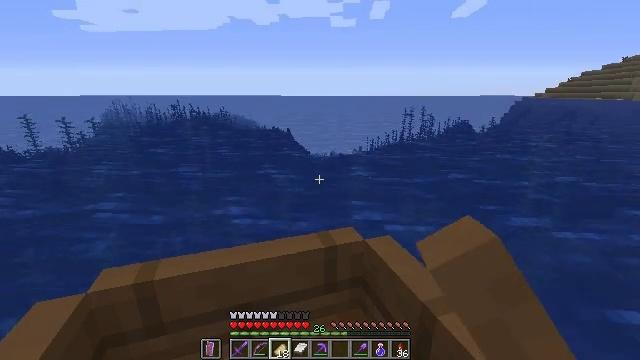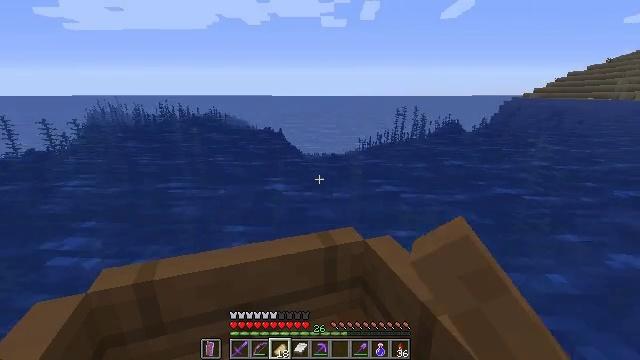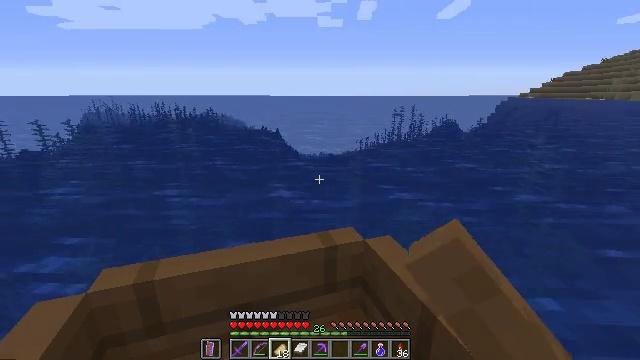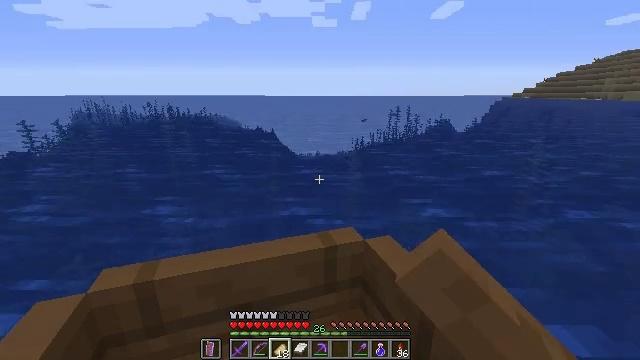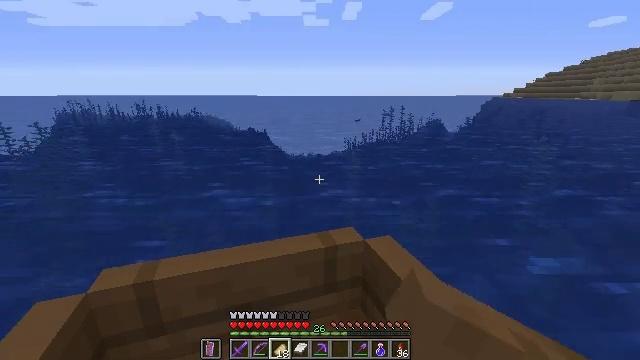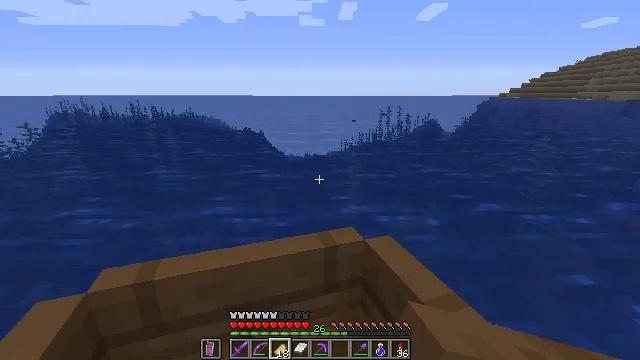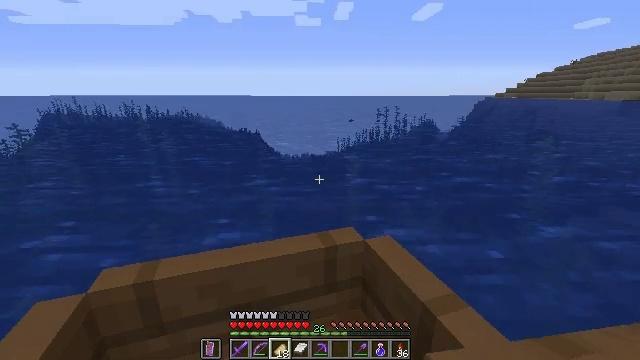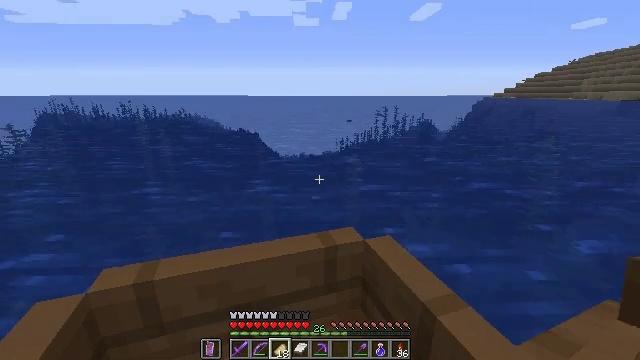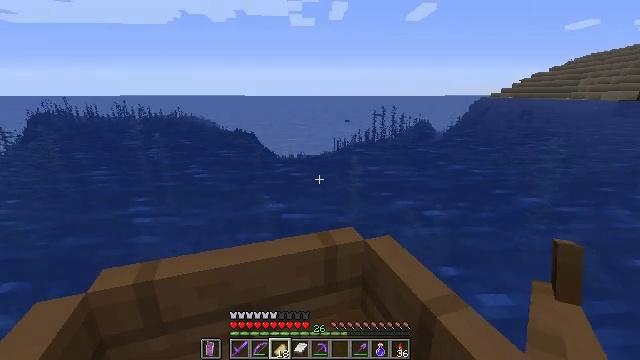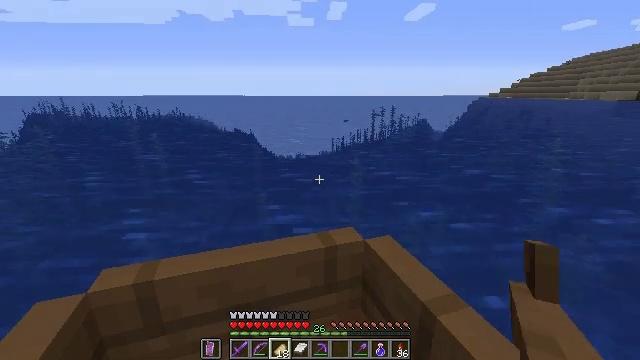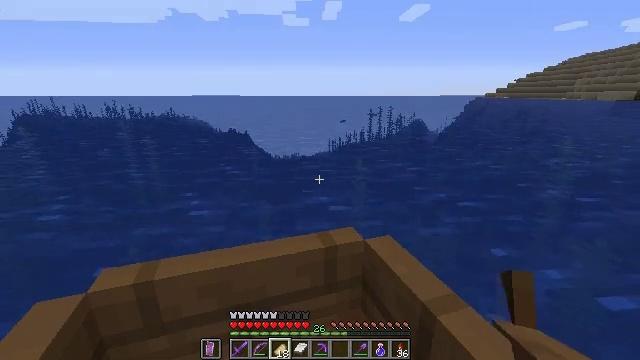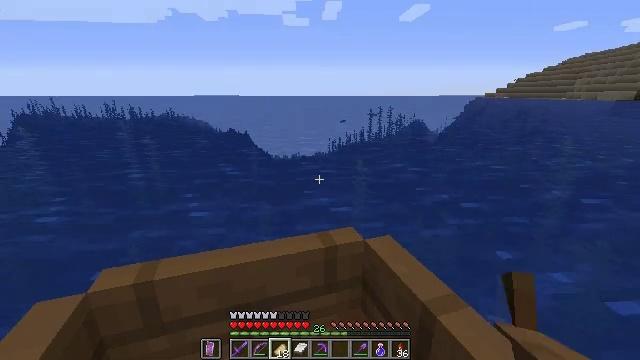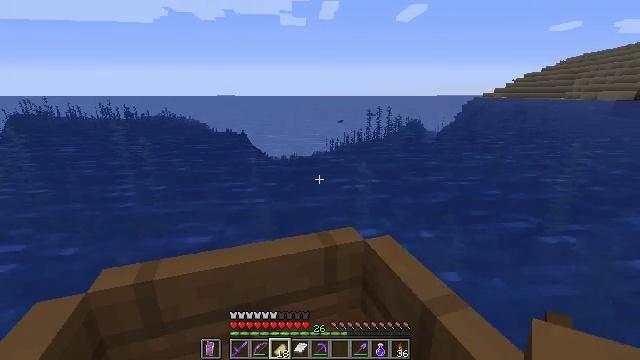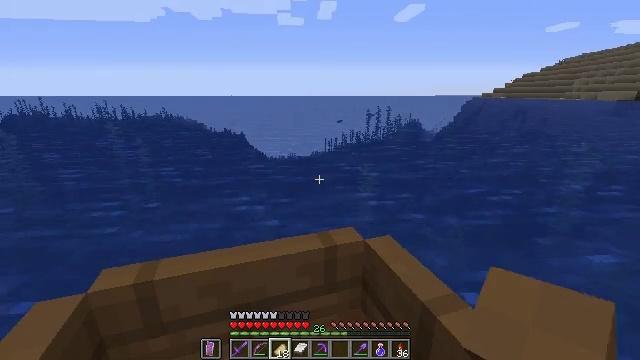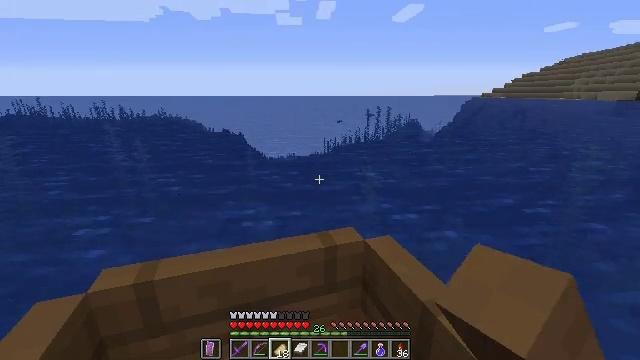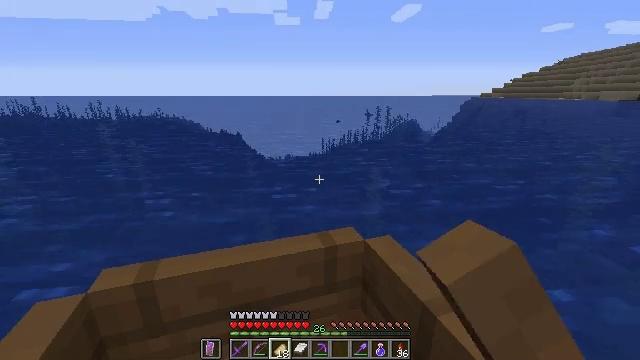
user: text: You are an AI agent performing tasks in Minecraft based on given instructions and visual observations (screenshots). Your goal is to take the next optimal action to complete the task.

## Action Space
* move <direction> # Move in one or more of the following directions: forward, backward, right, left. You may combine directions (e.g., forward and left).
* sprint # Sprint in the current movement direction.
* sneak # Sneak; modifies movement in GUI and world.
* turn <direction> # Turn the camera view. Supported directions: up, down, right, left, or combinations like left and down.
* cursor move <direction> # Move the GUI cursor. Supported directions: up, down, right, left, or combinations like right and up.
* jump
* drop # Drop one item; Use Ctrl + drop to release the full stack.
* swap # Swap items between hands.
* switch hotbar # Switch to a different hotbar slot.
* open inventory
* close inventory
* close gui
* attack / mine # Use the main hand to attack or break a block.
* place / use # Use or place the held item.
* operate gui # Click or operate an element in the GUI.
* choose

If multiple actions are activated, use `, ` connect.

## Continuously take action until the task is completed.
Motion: motion action
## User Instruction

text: Break the sand block.
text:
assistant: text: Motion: move forward
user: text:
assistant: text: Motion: move forward
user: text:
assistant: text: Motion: move forward
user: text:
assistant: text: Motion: move forward
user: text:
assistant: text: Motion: move forward
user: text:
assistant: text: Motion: move forward
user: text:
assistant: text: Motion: move forward
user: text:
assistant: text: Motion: move forward
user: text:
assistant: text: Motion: move forward
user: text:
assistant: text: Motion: move forward
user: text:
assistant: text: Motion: move forward
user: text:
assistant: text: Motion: move forward
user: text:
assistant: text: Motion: move forward
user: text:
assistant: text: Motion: move forward
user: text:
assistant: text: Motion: move forward
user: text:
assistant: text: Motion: move forward
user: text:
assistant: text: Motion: no_op
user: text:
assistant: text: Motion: no_op
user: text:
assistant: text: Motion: no_op
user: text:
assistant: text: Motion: no_op
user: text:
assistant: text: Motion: no_op
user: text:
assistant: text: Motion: no_op
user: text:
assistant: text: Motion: no_op
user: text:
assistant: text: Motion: no_op
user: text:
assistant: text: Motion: no_op
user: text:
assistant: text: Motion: no_op
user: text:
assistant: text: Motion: no_op
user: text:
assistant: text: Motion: no_op
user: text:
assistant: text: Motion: no_op
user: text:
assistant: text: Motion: no_op